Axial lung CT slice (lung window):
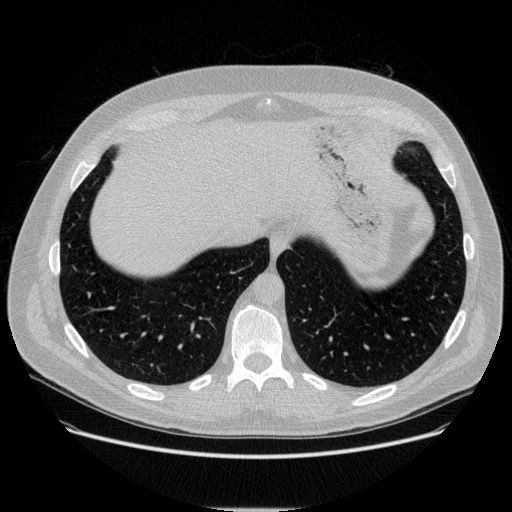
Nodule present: no